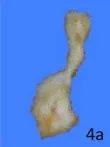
Fistula histopathological analysis macroscopic description: (a) Left periocular skin (1.2 x 0.8 cm), homogeneous white surface, broad apical end interspersed with adipose tissue, and irregular edges.
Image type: pathology (immunostaining)